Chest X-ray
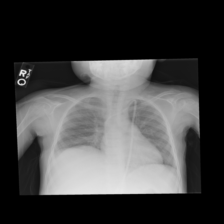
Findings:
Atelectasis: negative
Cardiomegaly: negative
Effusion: negative
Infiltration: negative
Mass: negative
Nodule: negative
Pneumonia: negative
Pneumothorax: negative
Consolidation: negative
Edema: negative
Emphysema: negative
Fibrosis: negative
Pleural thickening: negative
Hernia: negative